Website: lowes
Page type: customer-info-address
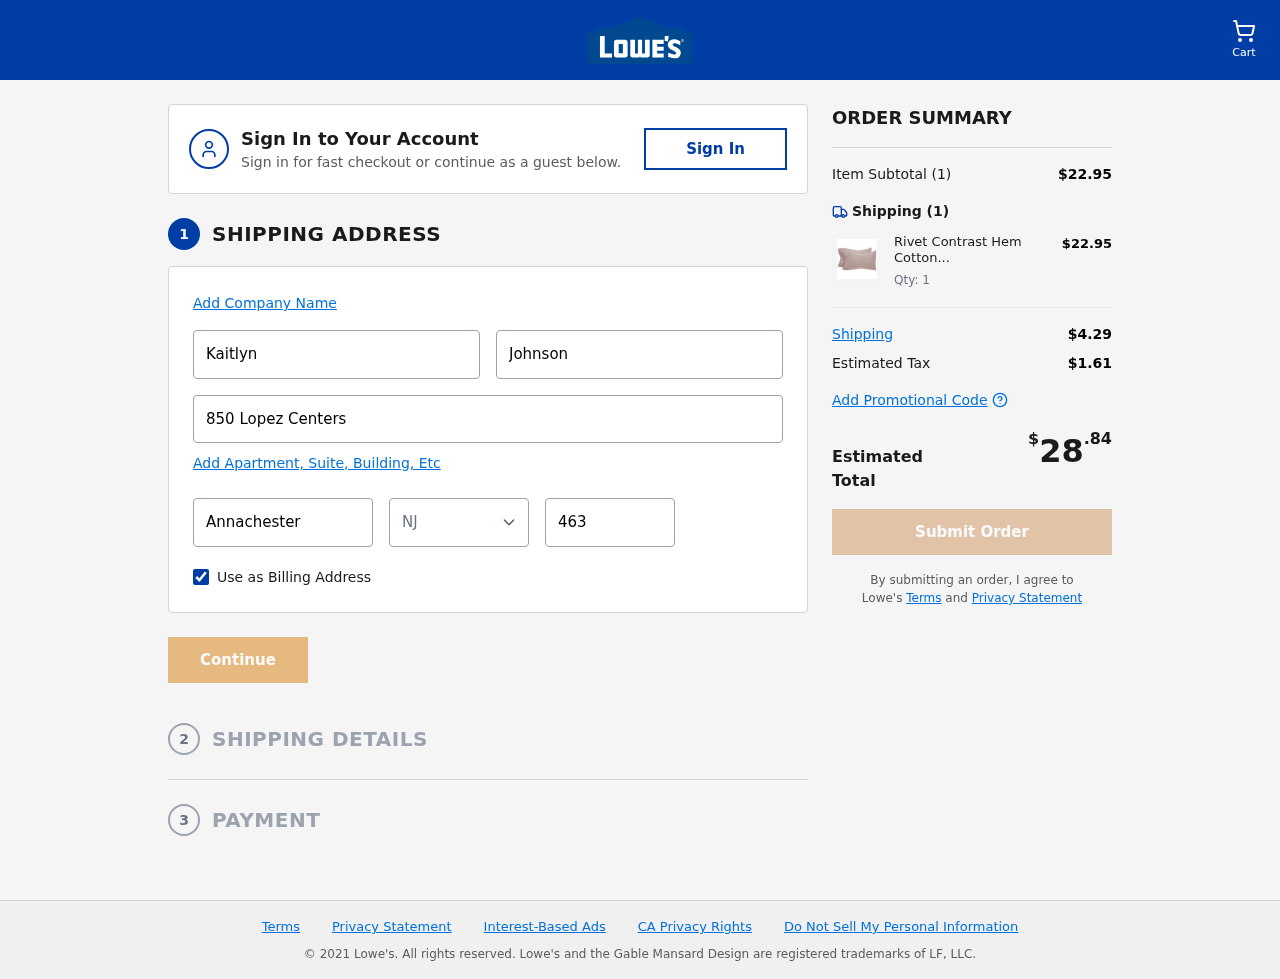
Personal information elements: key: PII_CITY
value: Annachester
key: PII_FIRSTNAME
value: Kaitlyn
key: PII_LASTNAME
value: Johnson
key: PII_POSTCODE
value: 46391
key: PII_STATE_ABBR
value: NJ
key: PII_STREET
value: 850 Lopez Centers
Product elements: key: PRODUCT1_NAME
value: Rivet Contrast Hem Cotton Linen Pillowcase Set
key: PRODUCT1_PRICE
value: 22.95
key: PRODUCT1_QUANTITY
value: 1
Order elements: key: ORDER_NUM_ITEMS
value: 1
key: ORDER_SUBTOTAL
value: $22.95
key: ORDER_NUM_ITEMS2
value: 1
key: ORDER_SHIPPING_COST
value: $4.29
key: ORDER_TAX
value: $1.61
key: ORDER_TOTAL
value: $28.84